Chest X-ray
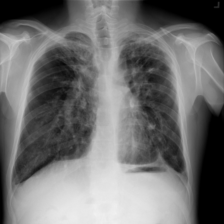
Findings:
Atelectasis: negative
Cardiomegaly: negative
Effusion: negative
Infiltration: negative
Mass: negative
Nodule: negative
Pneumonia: negative
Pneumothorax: negative
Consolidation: negative
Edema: negative
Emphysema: negative
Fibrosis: positive
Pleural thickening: negative
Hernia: negative